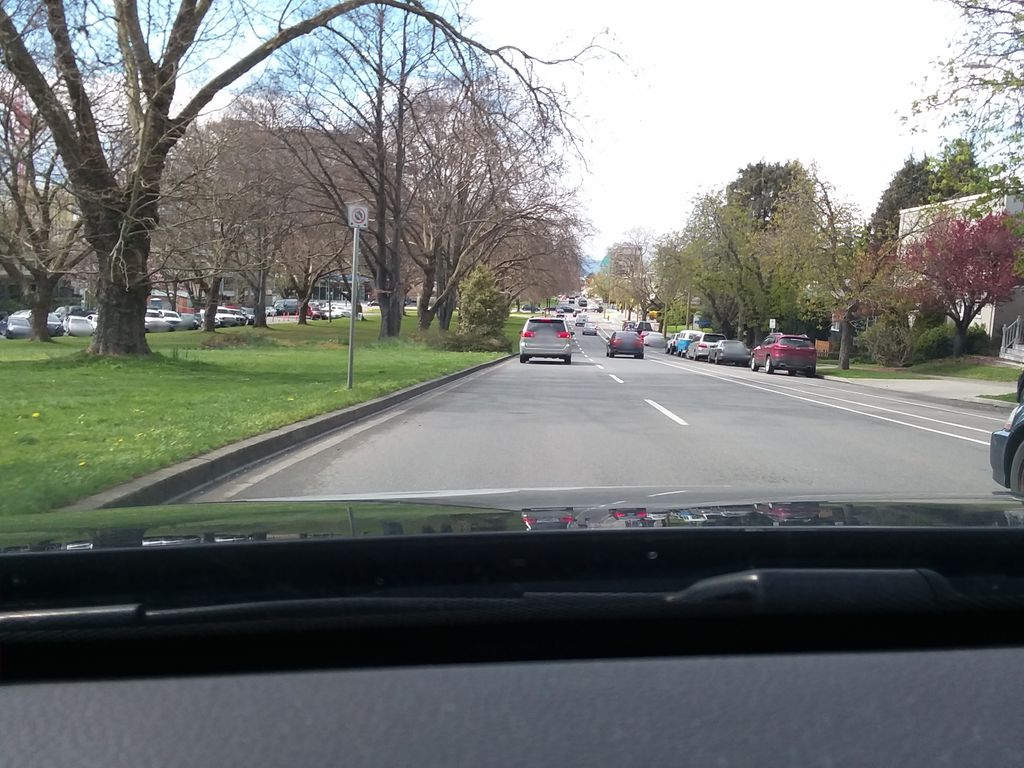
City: victoria